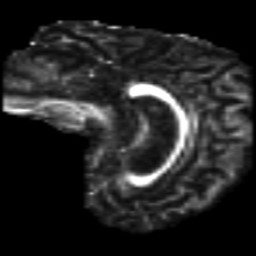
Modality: FA
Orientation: sagittal
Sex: male
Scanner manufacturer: ge
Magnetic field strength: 3 T
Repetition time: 7 s
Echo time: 0.0811 s